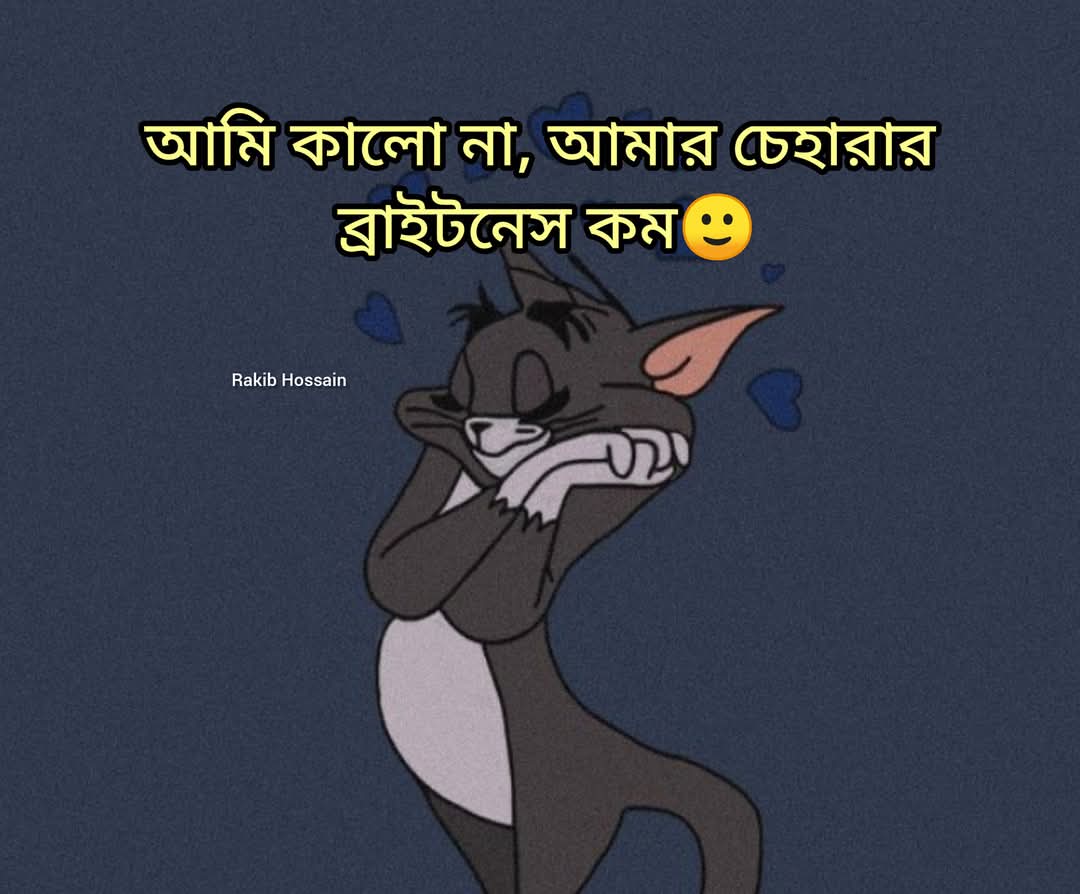
Text: আমি কালো না, আমার চেহারার ব্রাইটনেস কম
Label: Non Hate